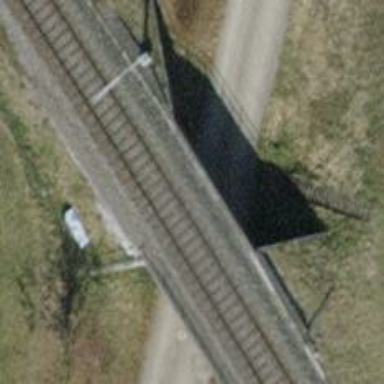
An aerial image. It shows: Unclassified road with asphalt surface leading through tunnel.